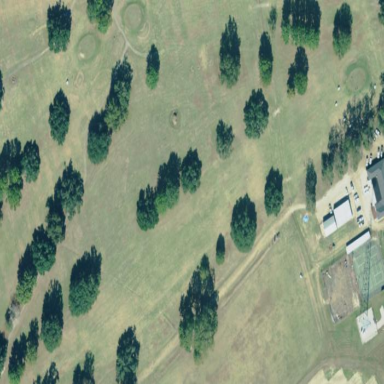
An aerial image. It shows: Area of rough grass used for golf.